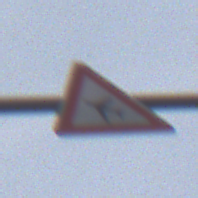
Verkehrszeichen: FlugbetriebRechts
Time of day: MorningAfternoon
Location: Outdoor (Suburban)
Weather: Overcast
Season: NotSpecified
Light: Natural